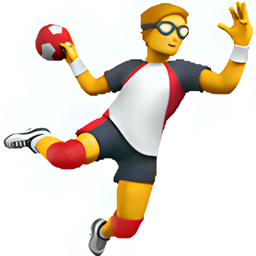
Name: man playing handball
Emoji: 🤾‍♂️
Group: People & Body
Sub-group: person-sport